Question: I'm building a Windows 10 Universal App. I'm trying to sigin user using Azure Active Directory.
Active Directory uses a library called ADAL (Active Directory Authentication Library). Latest stable version is ADAL v2.18.206251556 which is incompatible with Windows 10. So I'm using a pre-release ADAL v3.5.207081303-alpha.
When I'm trying to sigin on Windows 10 Phone (including emulator and physical device), I'm able to successfully login. But when I try to login on Windows 10 Desktop, I'm getting the following error.
Is that a problem of ADAL? How can I fix it.
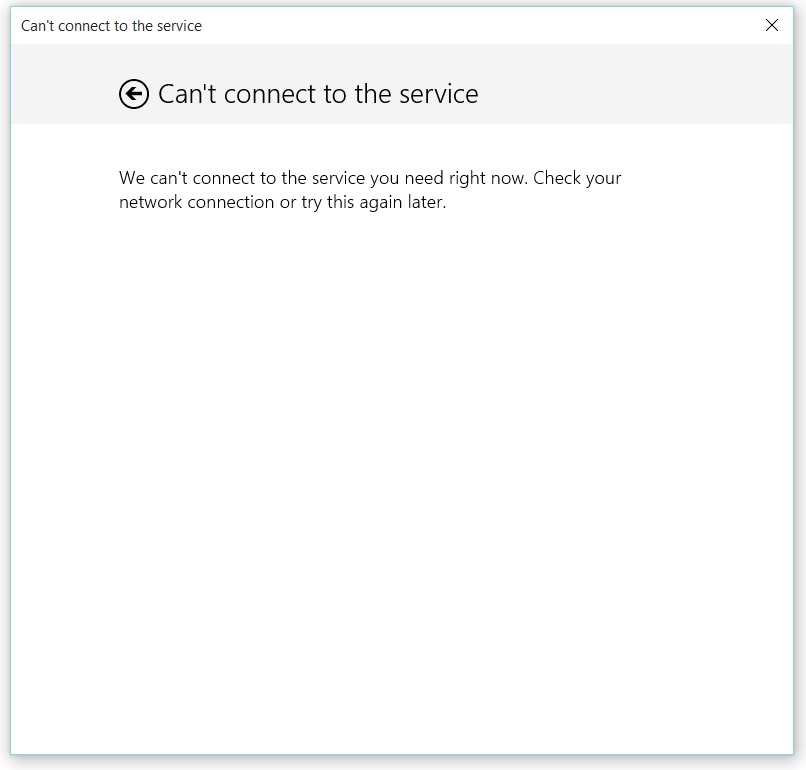
Answer: When windows 10 is trying to do a WIA/NTLM, following capabilities need to be entered into application's Package.appxmanifest:
'''
<Capabilities>
<Capability Name="internetClient" />
<uap:Capability Name="enterpriseAuthentication"/>
<Capability Name="privateNetworkClientServer" />
<uap:Capability Name="sharedUserCertificates" />
</Capabilities>
'''
This will then solve the problem.